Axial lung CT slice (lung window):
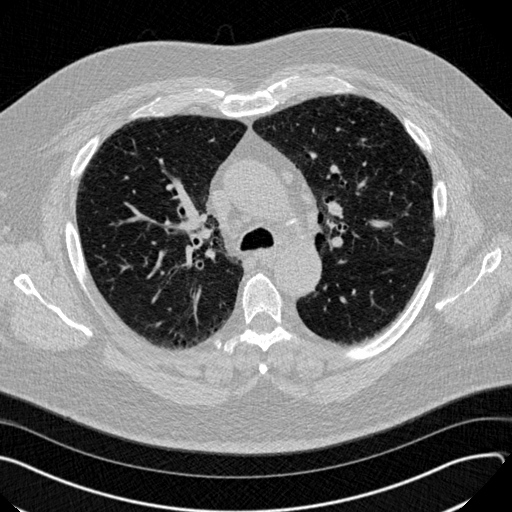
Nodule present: no